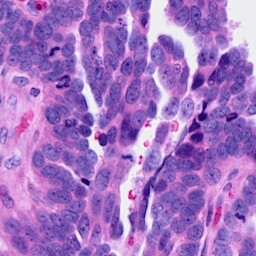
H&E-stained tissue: Ovarian